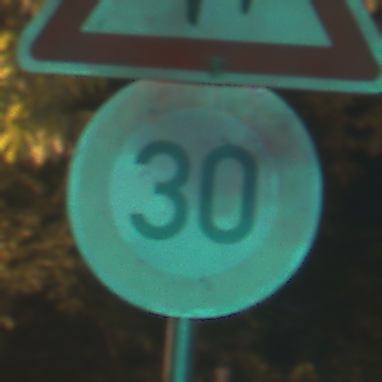
Verkehrszeichen: Geschwindigkeit30
Zusatzzeichen oben: FlugbetriebRechts
Umgebung: Outdoor, Urban
Tageszeit: Night
Wetter: PartlyCloudy
Licht: Artificial
Jahreszeit: NotSpecified
Kontrast: HighContrast